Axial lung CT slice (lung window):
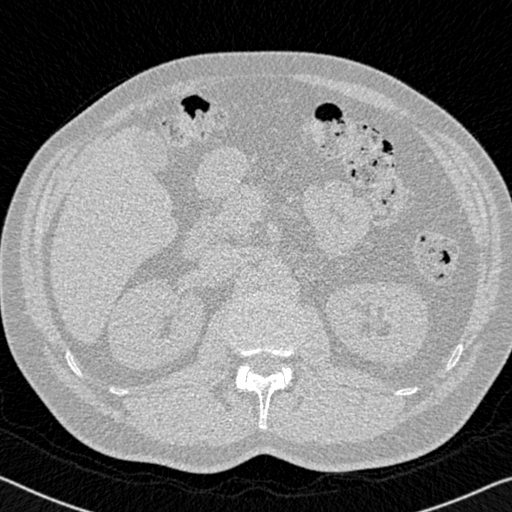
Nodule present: no